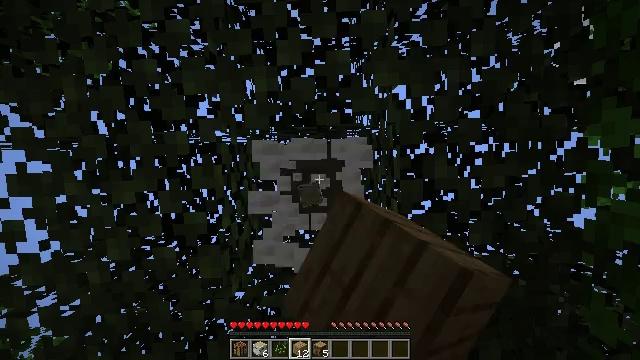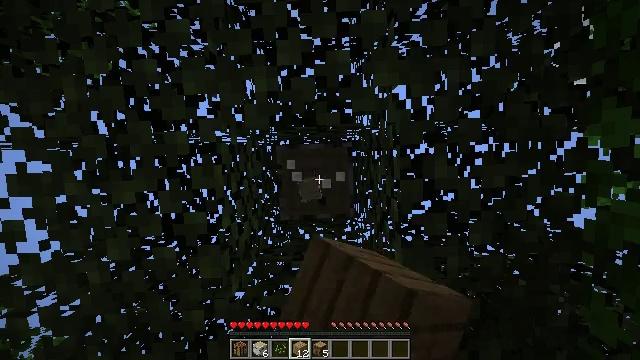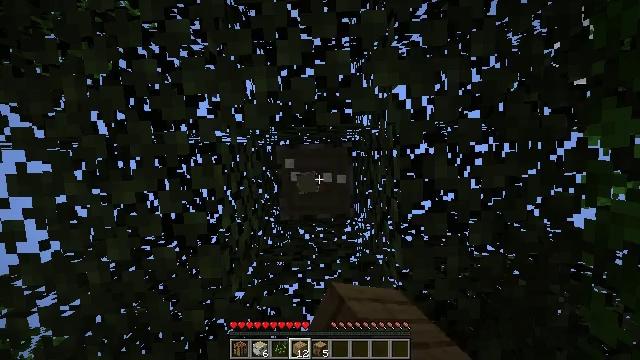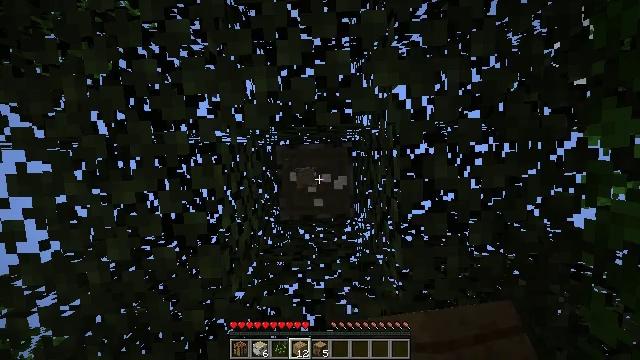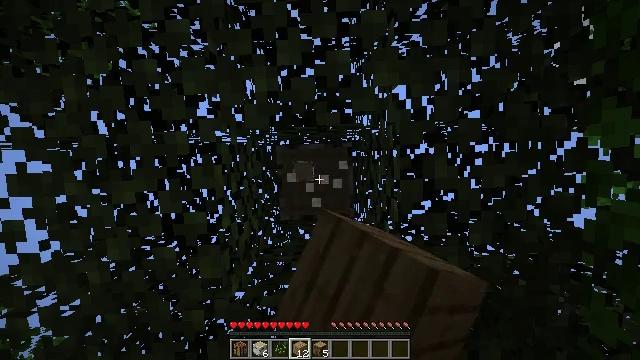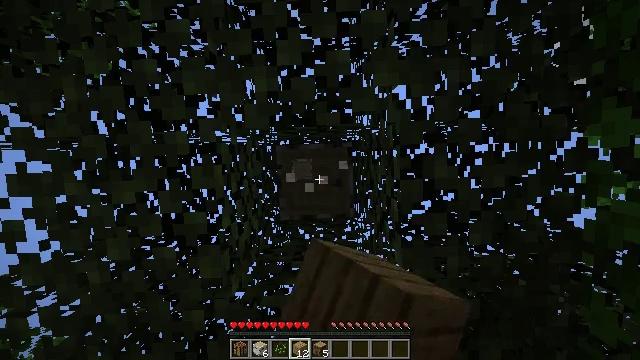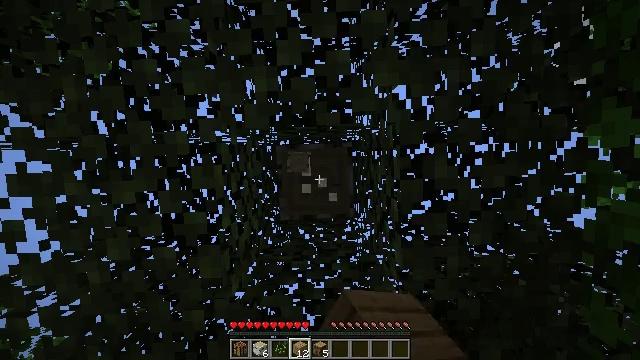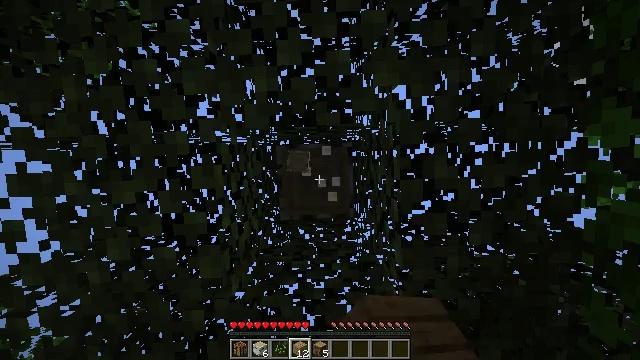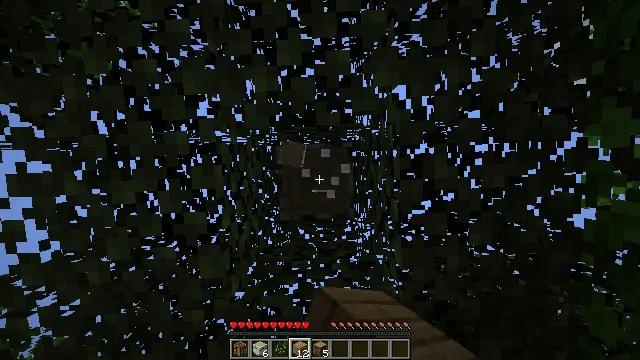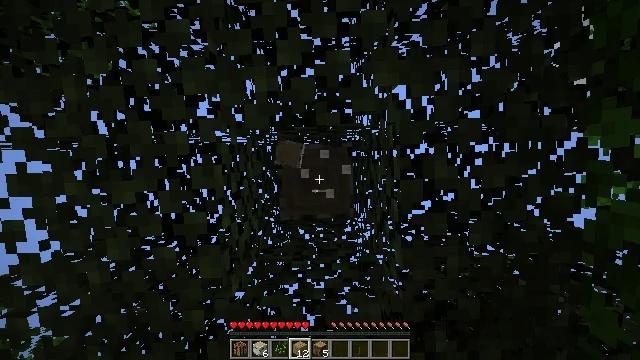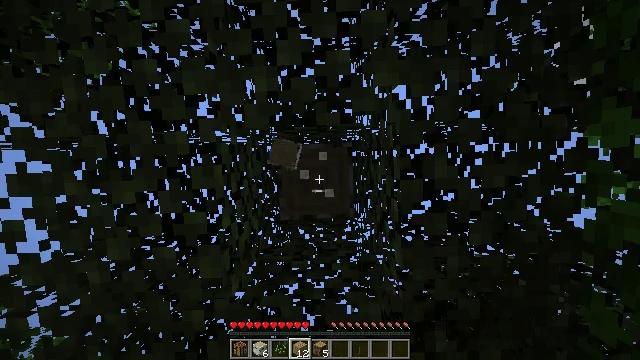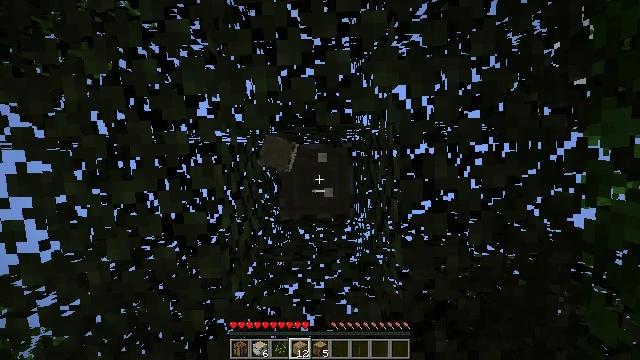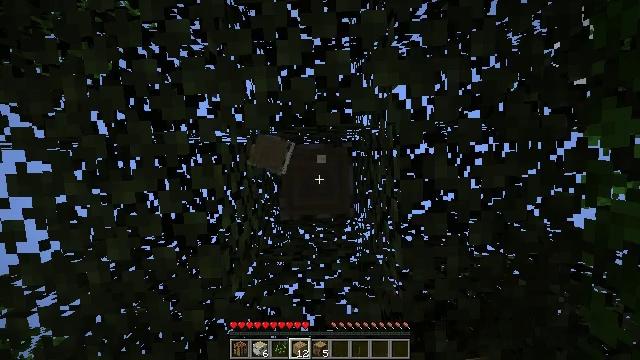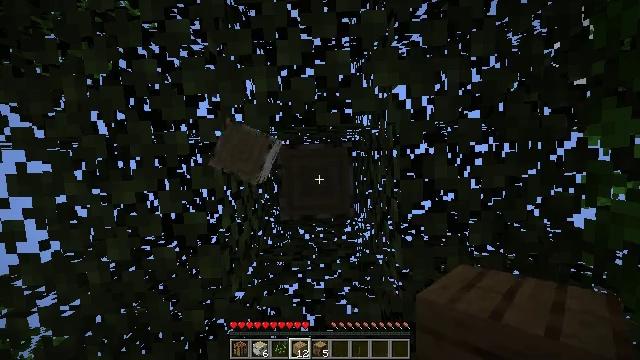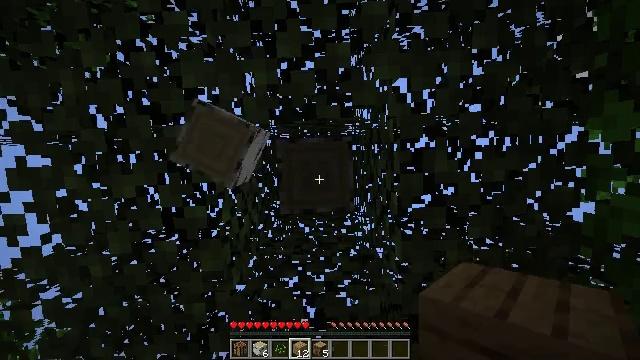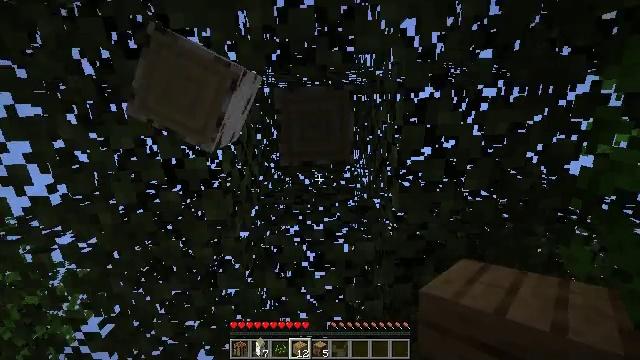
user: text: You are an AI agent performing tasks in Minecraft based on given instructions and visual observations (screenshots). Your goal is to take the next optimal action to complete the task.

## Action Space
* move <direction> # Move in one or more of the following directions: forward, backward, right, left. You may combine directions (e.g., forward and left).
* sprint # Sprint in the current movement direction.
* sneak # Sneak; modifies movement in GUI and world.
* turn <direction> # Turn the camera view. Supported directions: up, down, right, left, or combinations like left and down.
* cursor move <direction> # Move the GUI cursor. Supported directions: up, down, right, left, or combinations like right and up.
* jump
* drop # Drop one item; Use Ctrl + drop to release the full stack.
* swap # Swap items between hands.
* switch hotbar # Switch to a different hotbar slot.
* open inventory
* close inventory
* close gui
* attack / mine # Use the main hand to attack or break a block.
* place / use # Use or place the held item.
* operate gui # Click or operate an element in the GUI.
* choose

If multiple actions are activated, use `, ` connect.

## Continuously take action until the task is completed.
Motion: motion action
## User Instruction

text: Attack the underwater area to get tall seagrass.
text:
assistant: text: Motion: attack / mine
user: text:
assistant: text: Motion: attack / mine
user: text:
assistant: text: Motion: attack / mine
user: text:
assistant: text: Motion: attack / mine
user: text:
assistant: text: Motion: attack / mine
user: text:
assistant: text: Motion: attack / mine
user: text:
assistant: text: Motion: attack / mine
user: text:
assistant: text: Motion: no_op
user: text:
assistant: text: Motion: no_op
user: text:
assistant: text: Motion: no_op
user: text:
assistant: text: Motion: no_op
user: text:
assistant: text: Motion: no_op
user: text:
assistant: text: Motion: no_op
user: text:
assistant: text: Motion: turn down
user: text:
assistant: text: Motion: turn down
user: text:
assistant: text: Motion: move back, turn left and down
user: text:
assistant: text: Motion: move back, turn left and down
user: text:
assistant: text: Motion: move back, turn left and down
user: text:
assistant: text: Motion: move back, turn left and down
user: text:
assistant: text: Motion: move back, turn left and down
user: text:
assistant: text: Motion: move back
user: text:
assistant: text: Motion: turn right and up
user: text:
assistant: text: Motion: no_op
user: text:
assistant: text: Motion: no_op
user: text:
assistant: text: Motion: no_op
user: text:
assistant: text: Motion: no_op
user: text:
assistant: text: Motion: move forward, turn right and down
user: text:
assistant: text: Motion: move forward, turn right and down
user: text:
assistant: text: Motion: move forward, turn down
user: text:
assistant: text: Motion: move forward, turn left and down